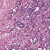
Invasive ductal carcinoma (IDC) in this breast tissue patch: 1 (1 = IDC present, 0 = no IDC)